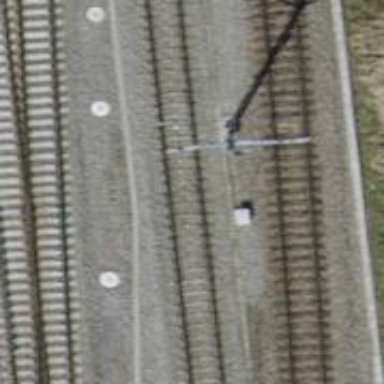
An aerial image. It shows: Railway milestone.